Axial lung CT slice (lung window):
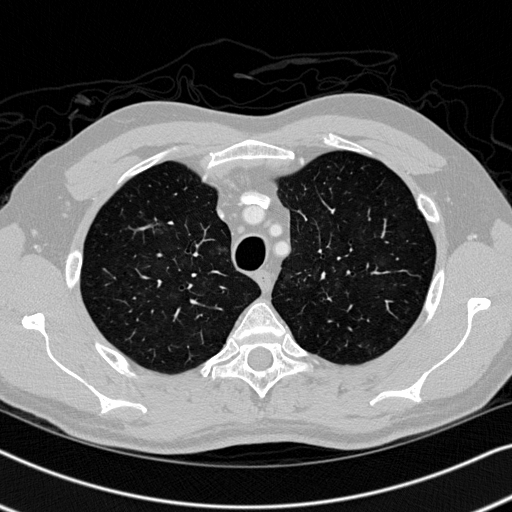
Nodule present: no